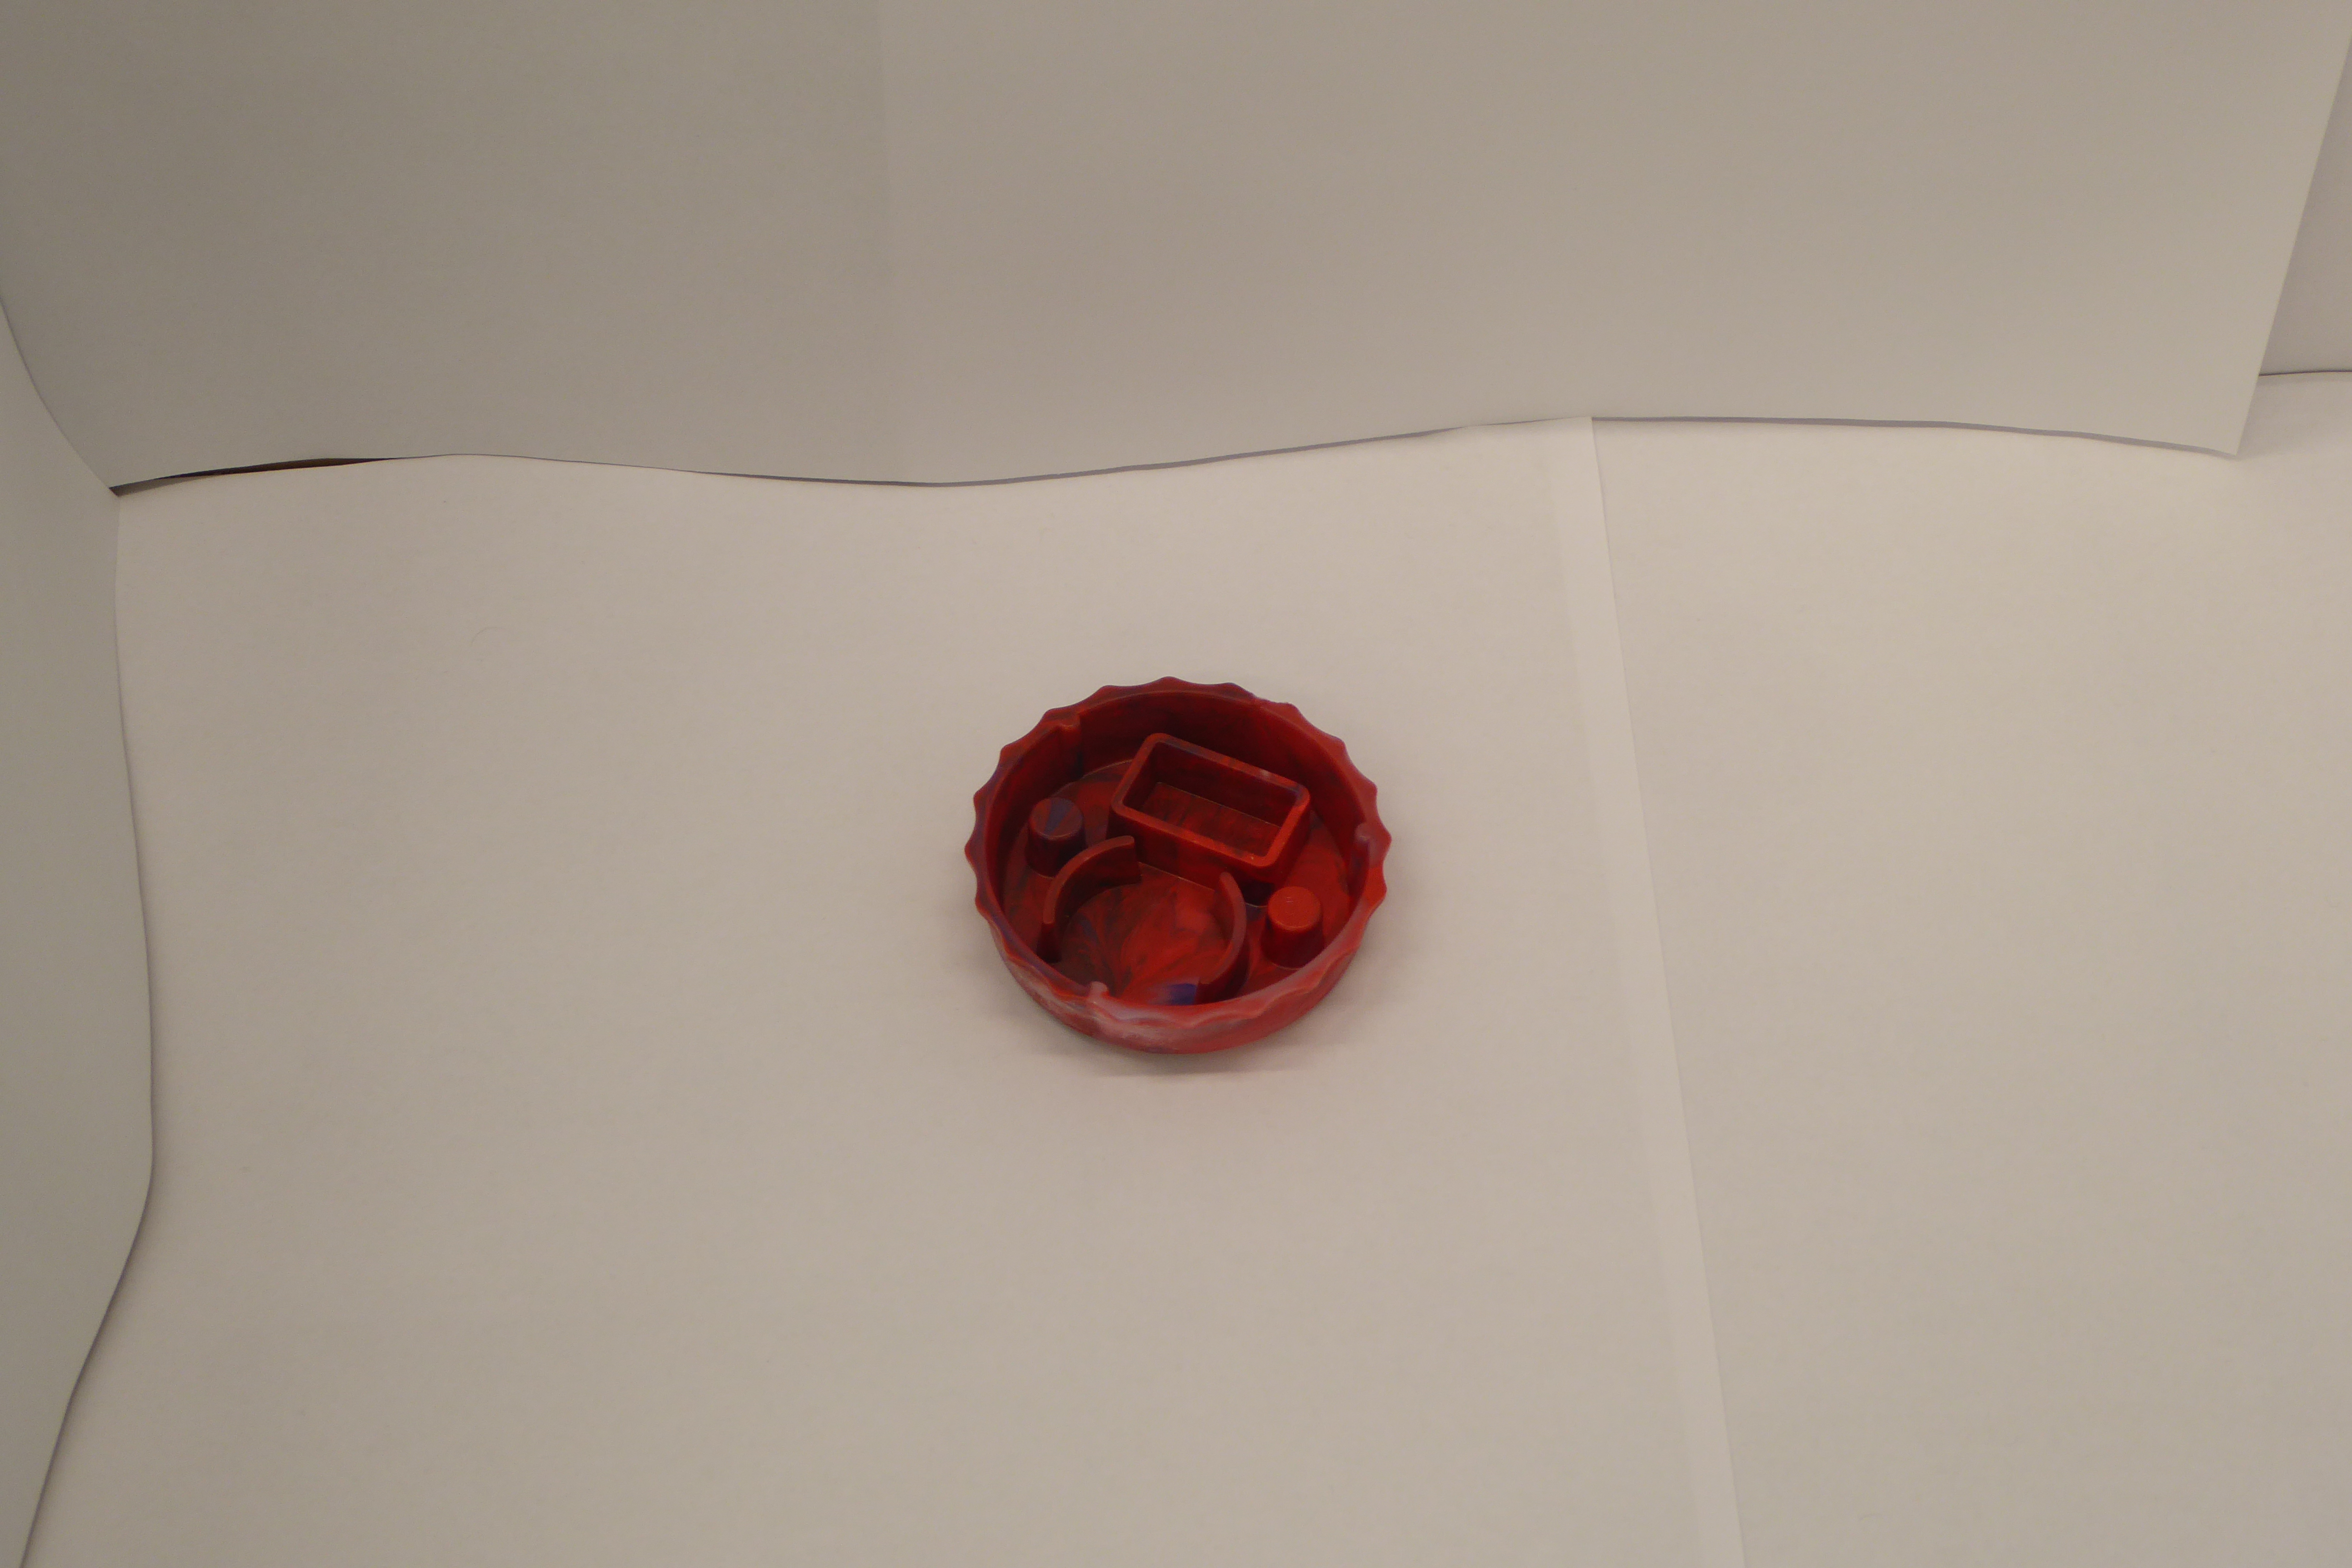
Label: Bottle Opener - Cover